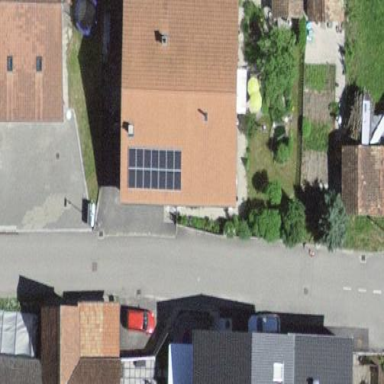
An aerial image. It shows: Residential building.